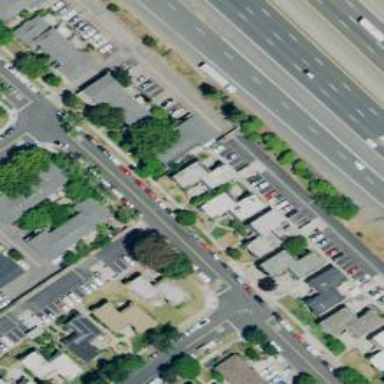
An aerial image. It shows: Alleyway designated as service road.